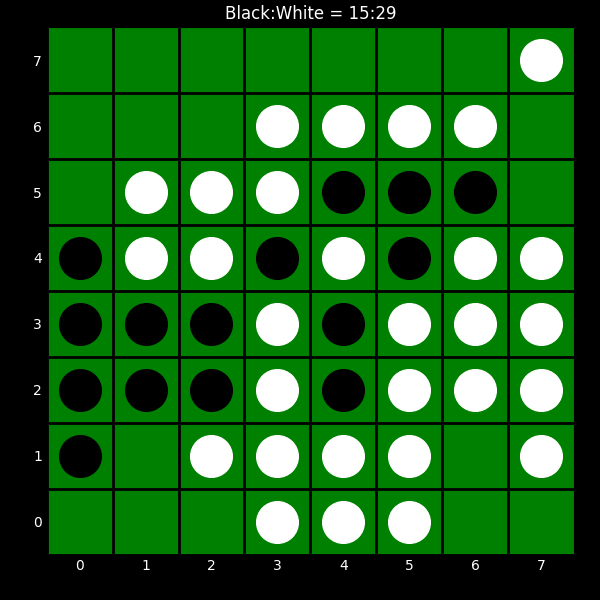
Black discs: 15
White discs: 29